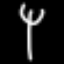
Label: fork